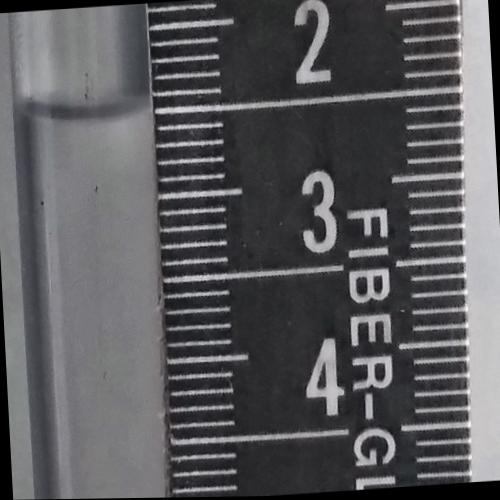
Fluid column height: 2.5 cm